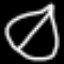
Label: leaf